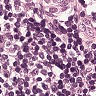
Metastatic tissue present: no